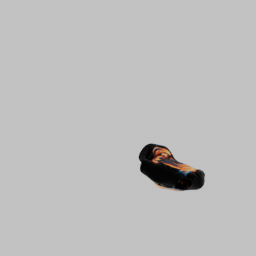
Label: people